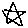
Label: star